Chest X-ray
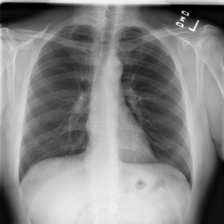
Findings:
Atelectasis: negative
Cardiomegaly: negative
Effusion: negative
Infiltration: negative
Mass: negative
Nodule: negative
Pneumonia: negative
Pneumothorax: negative
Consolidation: negative
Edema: negative
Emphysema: negative
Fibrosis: negative
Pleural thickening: negative
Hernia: negative